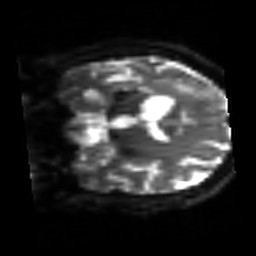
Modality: sbref
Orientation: coronal
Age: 54
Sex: female
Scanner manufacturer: siemens
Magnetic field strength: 3 T
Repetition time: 3.2 s
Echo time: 0.081 s